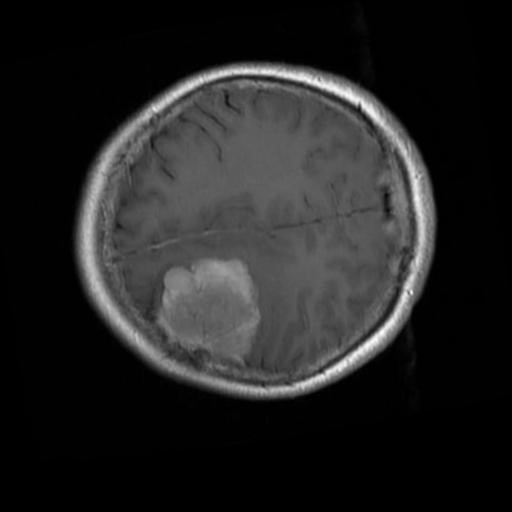
Label: brain_menin